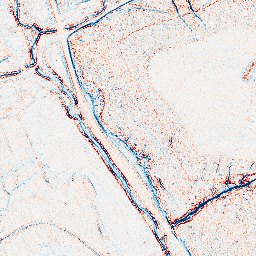
Category: edge_preserving
Decomposition family: anisotropic_diffusion
Decomposition parameters: iterations: 5
kappa: 50
gamma: 0.05
Upsampling method: edge_directed
Upsampling parameters: scale: 2
Upsampling scale: 2